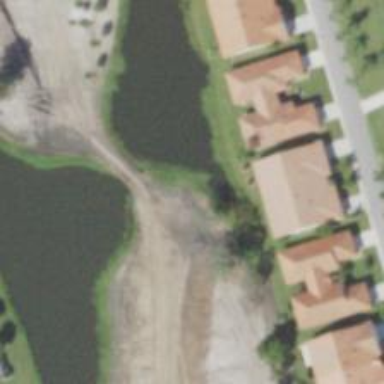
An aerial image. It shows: Service road designated as golf cart path.